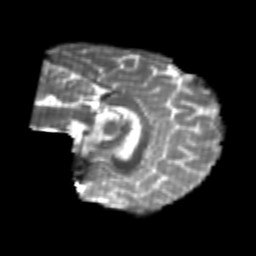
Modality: T2w
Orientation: sagittal
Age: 24
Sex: male
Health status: healthy
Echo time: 0.074 s